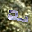
Label: 2